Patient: sex F, age 63
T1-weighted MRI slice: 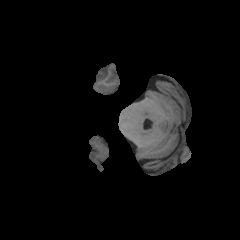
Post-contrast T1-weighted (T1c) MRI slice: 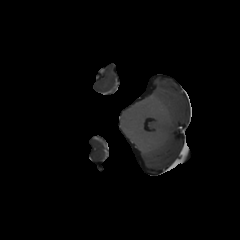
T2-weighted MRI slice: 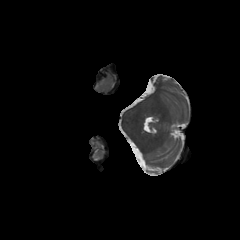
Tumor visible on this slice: no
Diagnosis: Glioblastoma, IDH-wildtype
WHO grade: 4